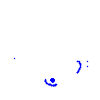
Particle: pion